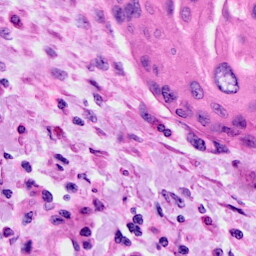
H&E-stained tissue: Cervix